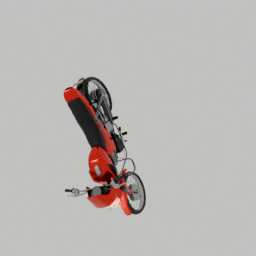
Label: mechanical